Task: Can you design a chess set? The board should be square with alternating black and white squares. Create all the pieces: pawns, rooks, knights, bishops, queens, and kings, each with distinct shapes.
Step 216:
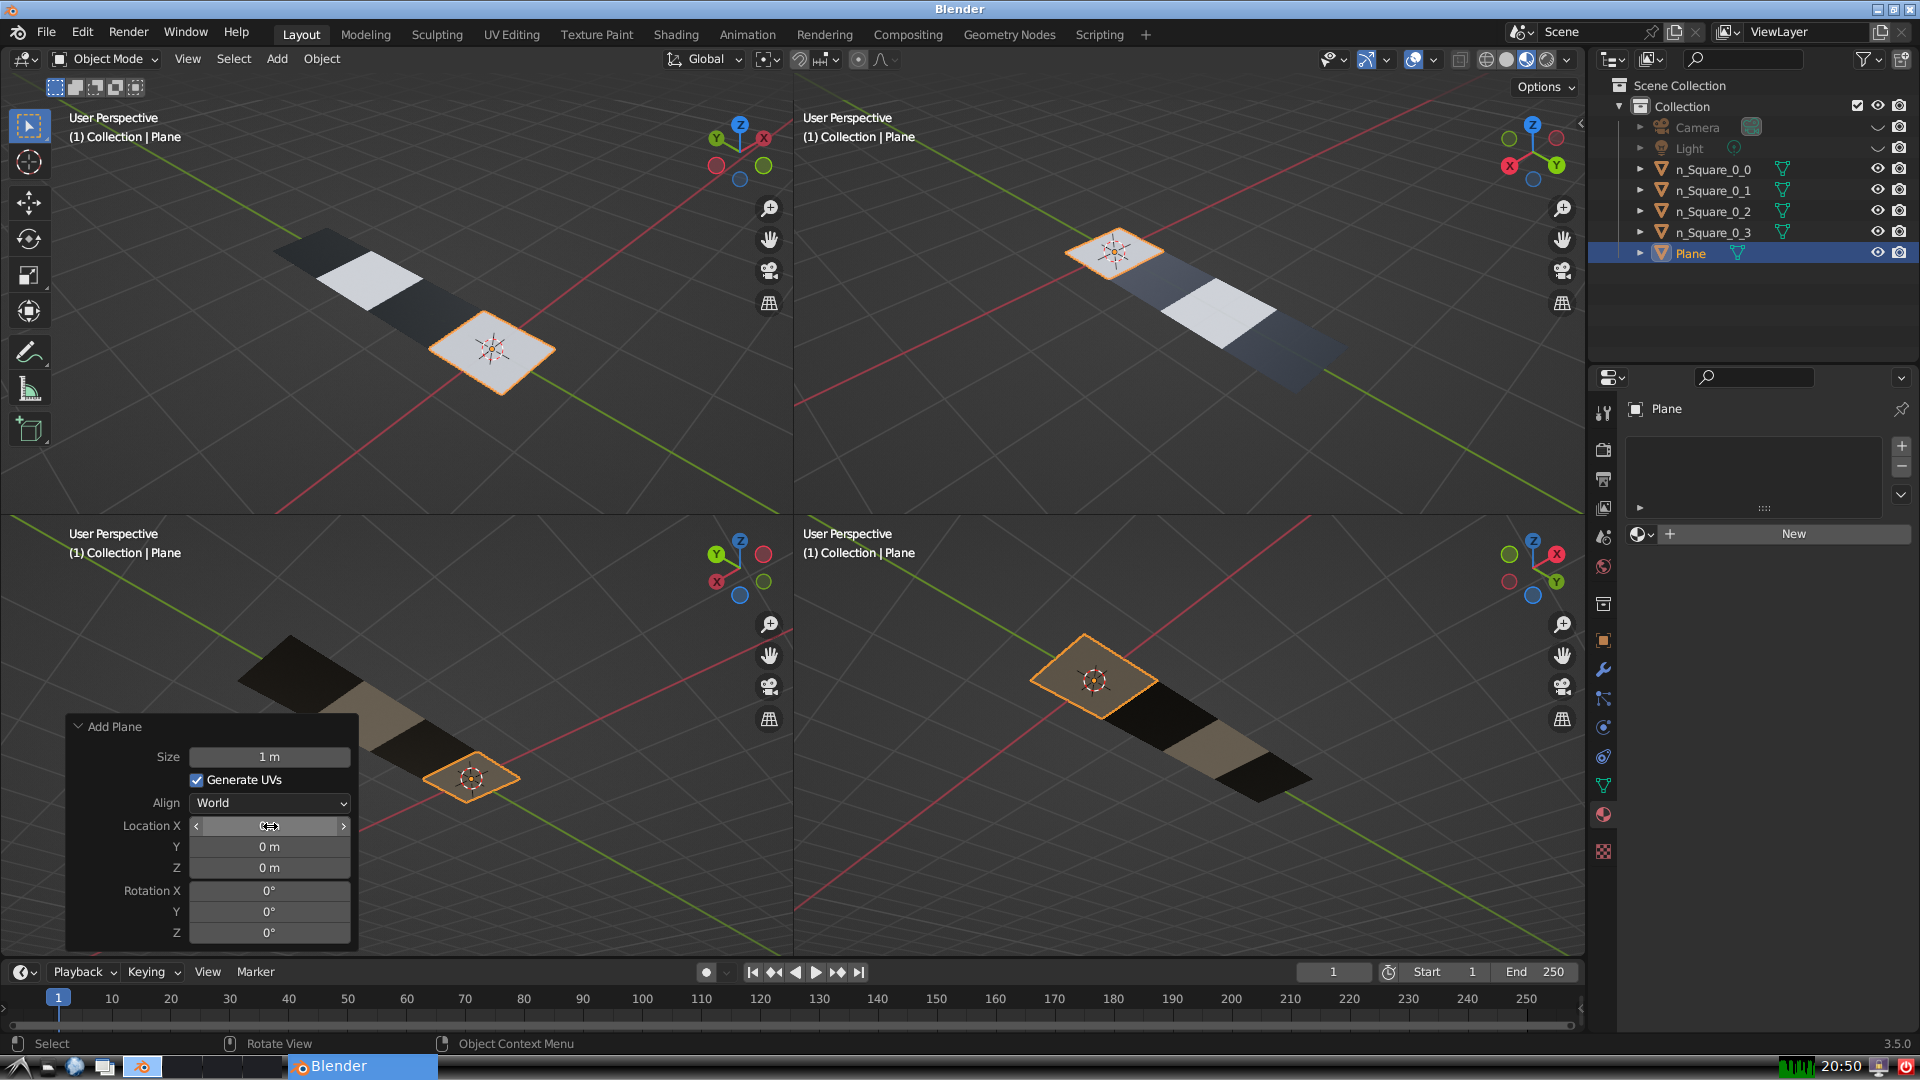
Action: {"mouse_move": [270, 846]}